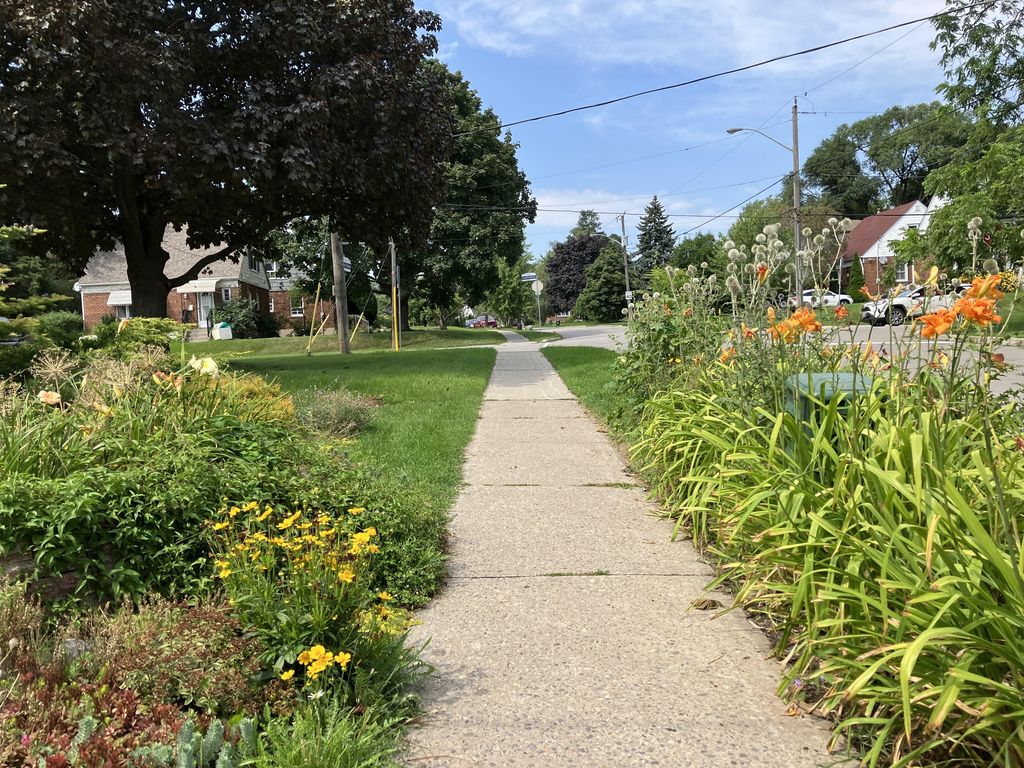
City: toronto